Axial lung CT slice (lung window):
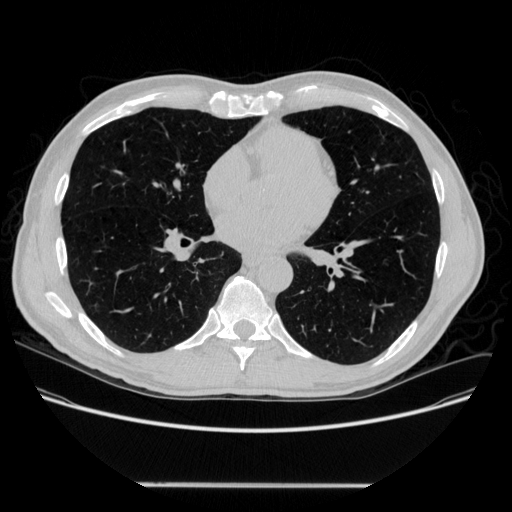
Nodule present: no